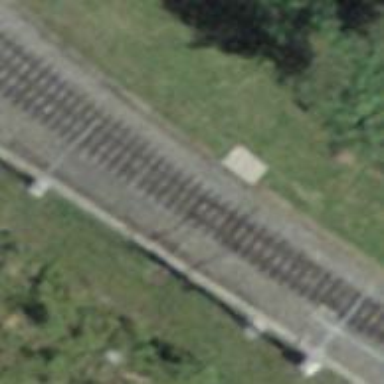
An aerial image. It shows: Railway switch.